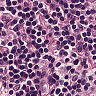
Metastatic tissue present: no